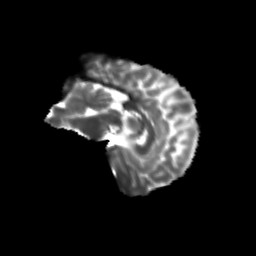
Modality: T2w
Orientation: sagittal
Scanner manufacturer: siemens
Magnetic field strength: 3 T
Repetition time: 9.2 s
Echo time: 0.084 s